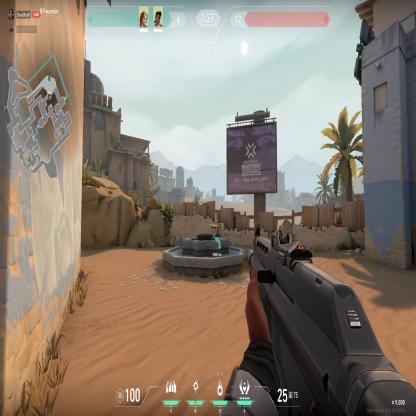
Label: teammate